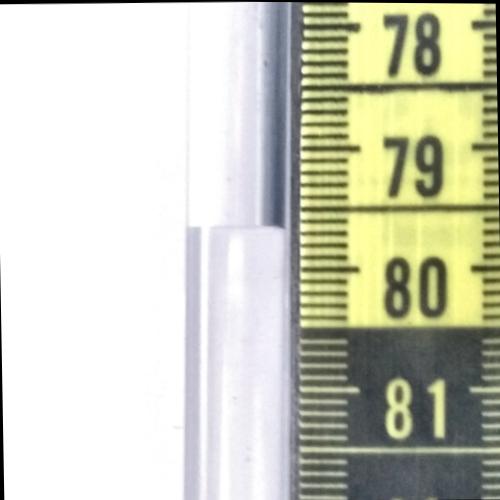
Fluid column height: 79.6 cm